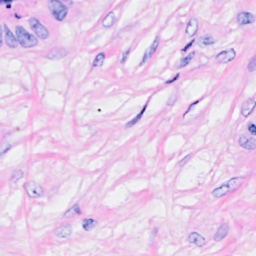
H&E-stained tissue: Breast